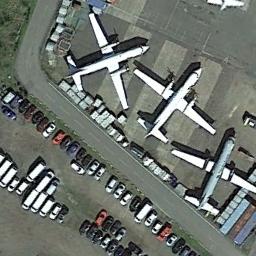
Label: airplane